Field crop: maize
Growth stage: 2
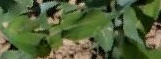
Species: maize